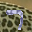
Label: 7